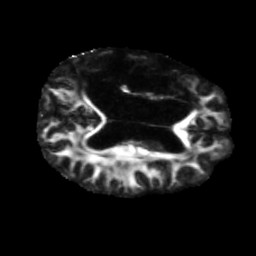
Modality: FA
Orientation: axial
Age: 46
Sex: male
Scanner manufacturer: siemens
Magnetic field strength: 3 T
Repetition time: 5.47 s
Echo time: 0.0854 s